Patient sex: F
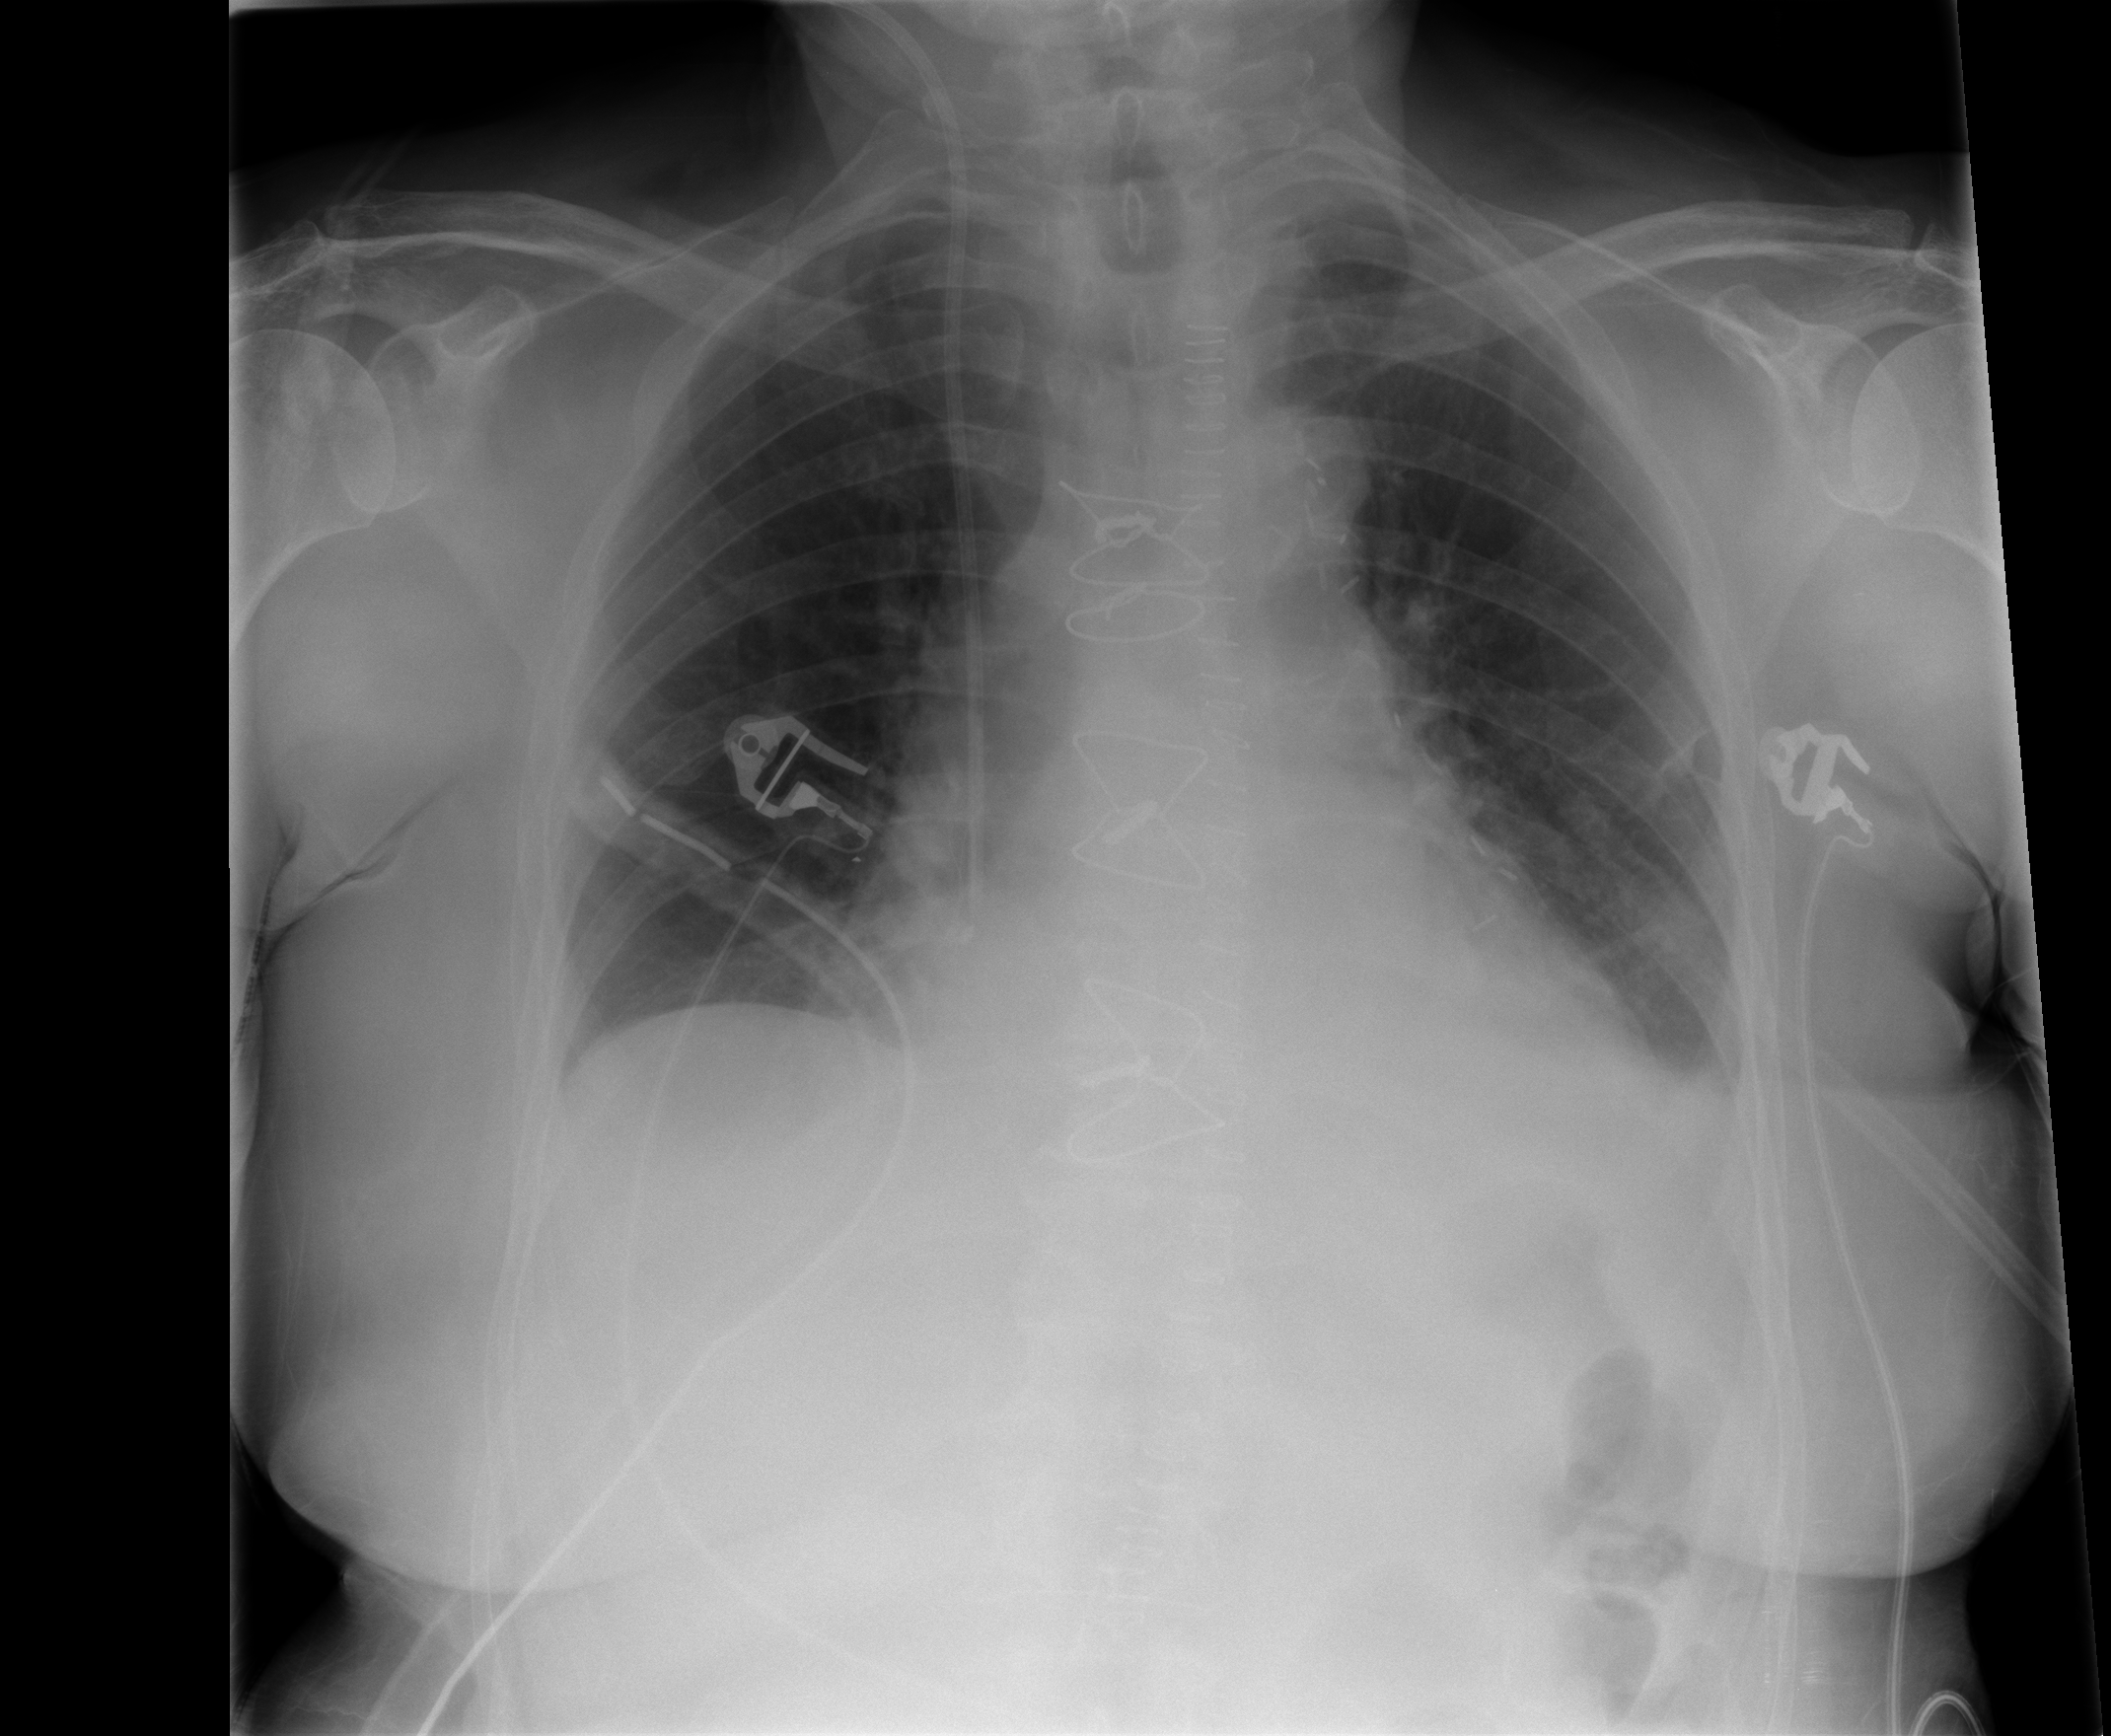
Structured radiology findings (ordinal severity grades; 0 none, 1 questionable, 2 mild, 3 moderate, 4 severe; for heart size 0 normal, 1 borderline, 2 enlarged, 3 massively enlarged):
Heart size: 2
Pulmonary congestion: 2
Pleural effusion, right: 0
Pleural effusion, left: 2
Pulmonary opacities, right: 0
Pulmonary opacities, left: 0
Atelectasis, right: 0
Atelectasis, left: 2